Question: I am trying to get an avatar to show up on my main page. I am using Paperclip to do this. However, whenever I try to show the image I get this:

This is what my code looks like:
'''
<head>
</head>
<body>
<h1>Users</h1>
<table>
<tr>
<th colspan="1"></th>
</tr>
<%= image_tag @user.avatar.url %>
<%= debug @user.avatar.url %>
<tr>
<%= @user.username %>
</tr>
</table>
</body>
</html>
'''
The @user.username does display correctly. As does any other property I try to display.
The debug statement returns with: "--- /images/original/missing.png?<PHONE>"
However, I can find the images here:
'''
./public/system/users/avatars/000/000/001/original/myImage.png
'''
It cannot be found here, though:
'''
./app/assets/images
'''
Is it getting saved in the wrong place perhaps?
Here is the rest of my code for reference:
'''
class User < ActiveRecord::Base
attr_accessor :password
attr_accessor :avatar_file_name
EMAIL_REGEX = /\A[A-Z0-9._%+-]+@[A-Z0-9.-]+\.[A-Z]{2,4}\z/i
has_attached_file :avatar, :styles => { :medium => "300x300>", :thumb => "100x100>" }, :default_url => "/images/:style/missing.png"
validates_attachment_content_type :avatar, :content_type => /\Aimage\/.*\Z/
validates :username, :presence => true, :uniqueness => true, :length => { :in => 3..20 }
validates :email, :presence => true, :uniqueness => true, :format => EMAIL_REGEX
validates :password, :confirmation => true #password_confirmation attr
validates_length_of :password, :in => 6..20, :on => :create
before_save :encrypt_password
after_save :clear_password
def encrypt_password
if password.present?
self.salt = BCrypt::Engine.generate_salt
self.encrypted_password= BCrypt::Engine.hash_secret(password, salt)
end
end
def clear_password
self.password = nil
end
def self.authenticate(username_or_email="", login_password="")
if EMAIL_REGEX.match(username_or_email)
user = User.find_by_email(username_or_email)
else
user = User.find_by_username(username_or_email)
end
if user && user.match_password(login_password)
return user
else
return false
end
end
def match_password(login_password="")
encrypted_password == BCrypt::Engine.hash_secret(login_password, salt)
end
end
'''
'''
class UsersController < ApplicationController
before_filter :save_login_state, :only => [:new, :create]
def index
@users = User.all
@user = User.find(params[:id])
end
def new
@user = User.new
end
def create
@user = User.new(user_params)
if @user.save
flash[:notice] = "You signed up successfully"
flash[:color]= "valid"
else
flash[:notice] = "Form is invalid"
flash[:color]= "invalid"
end
render "new"
end
private
def user_params
params.require(:user).permit(:username, :email, :password, :avatar)
end
end
'''
'''
class CreateUsers < ActiveRecord::Migration
def change
create_table :users do |t|
t.string :username
t.string :email
t.string :encrypted_password
t.string :salt
t.timestamps
end
end
end
'''
'''
class AddAttachmentAvatarToUsers < ActiveRecord::Migration
def self.up
change_table :users do |t|
t.attachment :avatar
end
end
def self.down
drop_attached_file :users, :avatar
end
end
'''
I have been stuck on this problem for quite a while. Any ideas or suggestions would be highly appreciated. Thanks!
EDIT:
'''
<body>
<% @page_title = "foos-tracker | Signup" %>
<div class="Sign_Form">
<h1>Sign Up</h1>
<%= form_for(:user, :url => {:controller => 'users', :action => 'create'}, :html => { :multipart => true }) do |f| %>
<p> Username:</br> <%= f.text_field :username%> </p>
<p> Email:</br> <%= f.text_field :email%> </p>
<p> Password:</br> <%= f.password_field :password%></p>
<p> Password Confirmation:</br> <%= f.password_field :password_confirmation%> </p>
<%= f.file_field :avatar %>
<%= f.submit :Signup %>
<% end %>
<% if @user.errors.any? %>
<ul class="Signup_Errors">
<% for message_error in @user.errors.full_messages %>
<li>* <%= message_error %></li>
<% end %>
</ul>
<% end %>
</div>
</body>
'''
'''
def create
@user = User.new(user_params)
if @user.save
flash[:notice] = "You signed up successfully"
flash[:color]= "valid"
else
flash[:notice] = "Form is invalid"
flash[:color]= "invalid"
end
render "new"
end
'''
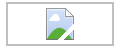
Answer: I think there may be a conflict with your 'attr_accessor :avatar_file_name' in the 'User' model. You're creating your own 'avatar_file_name' attribute and perhaps Paperclip is hitting a conflict when trying to use that itself.
I suggest removing the 'attr_accessor :avatar_file_name' line.